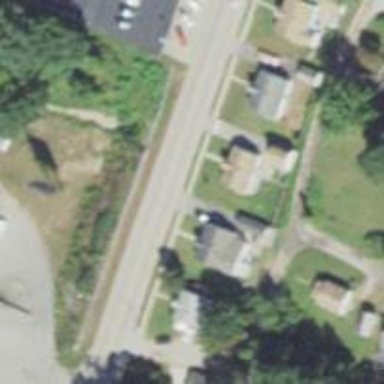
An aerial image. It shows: Residential driveway designated as service road.